Chest X-ray:
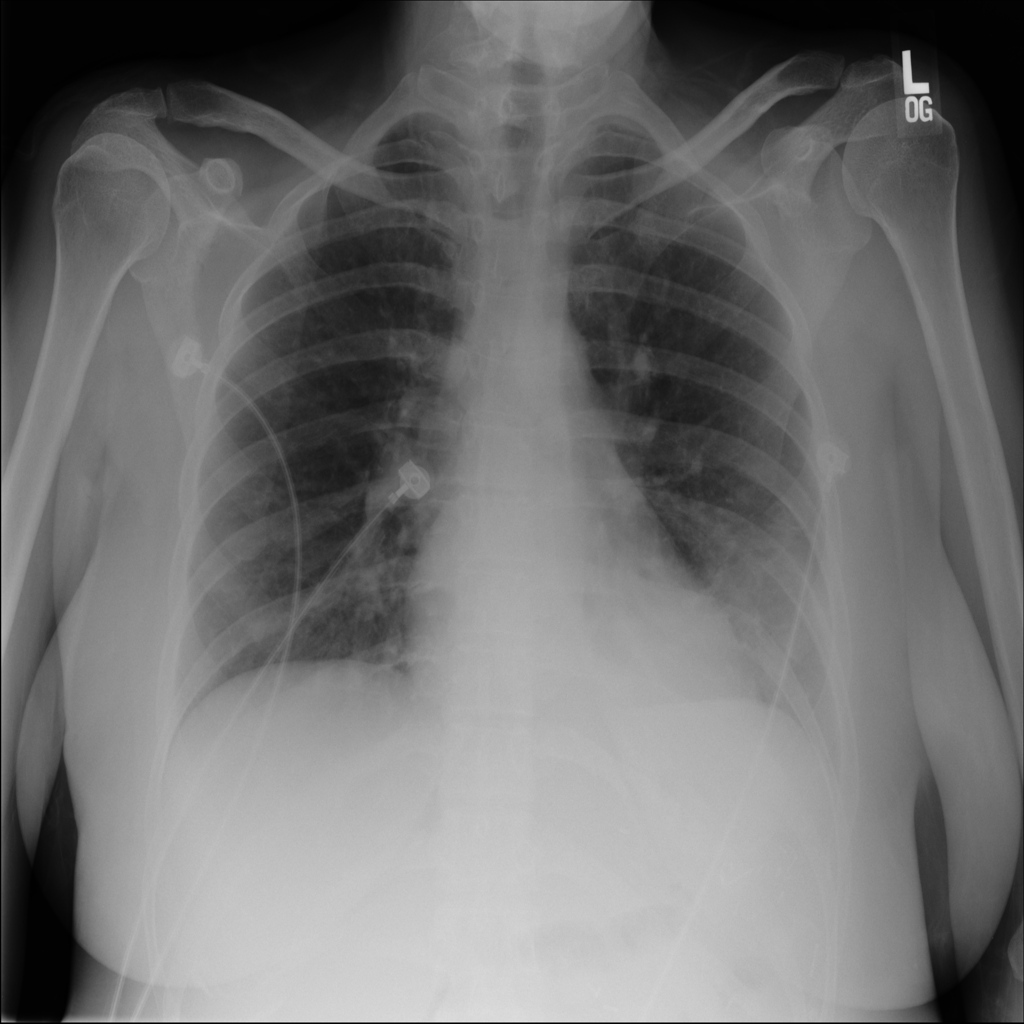
Findings: Consolidation, Effusion
No abnormal finding: no